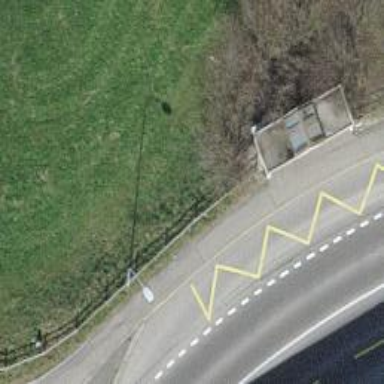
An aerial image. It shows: Bus stop with platform for public transport.